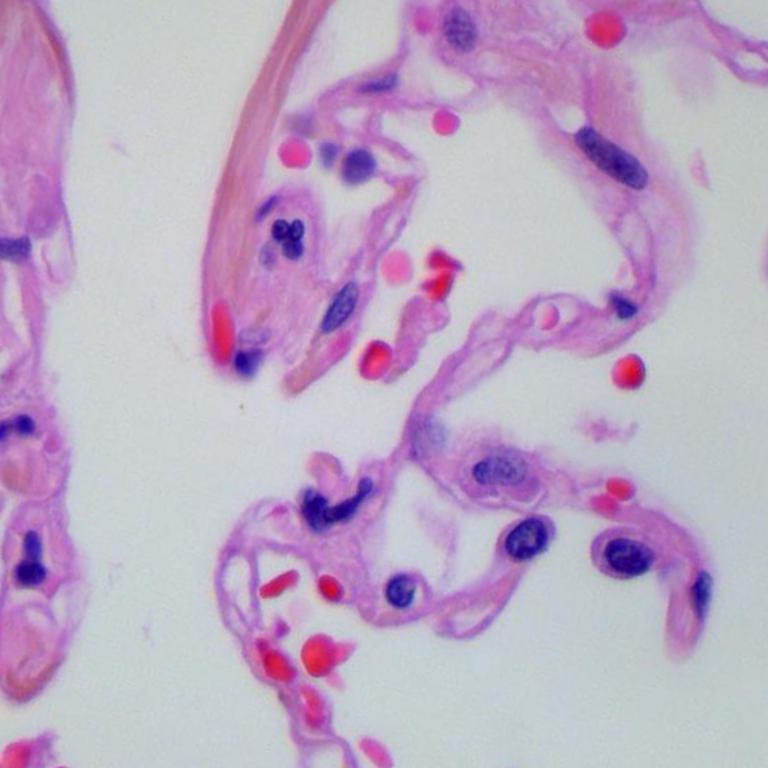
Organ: lung
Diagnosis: benign